Question: I want to render a couple of submit buttons (they stands in the center of a paragraph, right under a form) exactly as in this html code:
'''
span {
background-color: #cbaa5c;
padding: 4px;
color: #ffffff;
text-transform: uppercase;
}
'''
'''
<p style="text-align:center;">
<span>
<span style="border-right-width:2px; border-right-style:solid; border-right-color:#ffffff;">
Login
</span>
<span>
>
</span>
</span>
&nbsp;&nbsp;&nbsp;
<span>
<span class='butleftspan' style="border-right-width:2px; border-right-style:solid; border-right-color:#ffffff;">
Register
</span>
<span>
>
</span>
</span>
</p>
'''
The code above generate these two spans that are the result I aim to achieve:

This is exactly how I want that the two working buttons (and not only two spans) appear.
I tried to obtain the same result as in the picture and code above defining buttons,tables inside of buttons, spans an everything possible in the world, but I can't achieve my purpose. Any help will be super-appreciate! Thanks in advance!
In simple terms I'd want to have a Login and a register button that appears exactly as in the picture (that i obtained from the HTML code above).
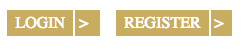
Answer: As far I understand from your question you want the same result but using a <URL> tag, in that case you can use '::after' to insert the ">" symbol and achieve with CSS this:
'''
p {
text-align: center;
}
button {
background: #cbaa5c;
border: none;
color: white;
line-height: 2;
padding: 0 8px;
}
button:after {
content: ">";
display: inline-block;
padding-left: 8px;
margin-left: 8px;
border-left: 1px solid white;
}
'''
'''
<p>
<button>LOGIN</button>
<button>REGISTER</button>
</p>
'''